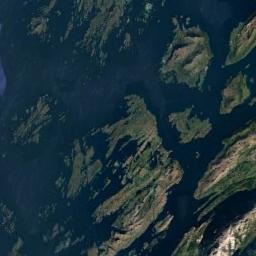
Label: island